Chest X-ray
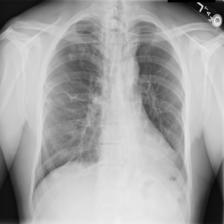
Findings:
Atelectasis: negative
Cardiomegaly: negative
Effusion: negative
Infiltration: negative
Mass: negative
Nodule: positive
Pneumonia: negative
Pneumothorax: negative
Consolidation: negative
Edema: negative
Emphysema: negative
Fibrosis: negative
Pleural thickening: negative
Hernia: negative